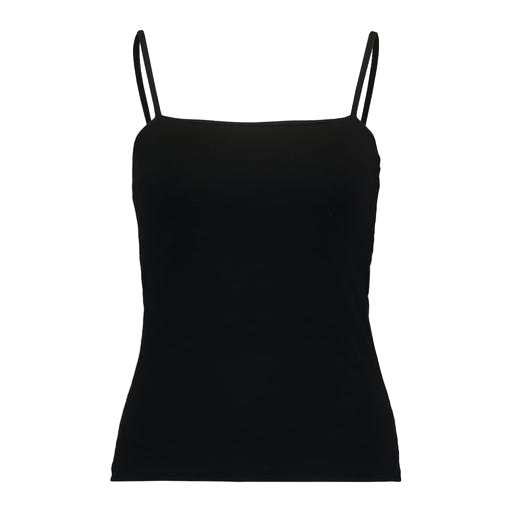
black strappy tank top, black spaghetti strap tank top, black women's cami, white background